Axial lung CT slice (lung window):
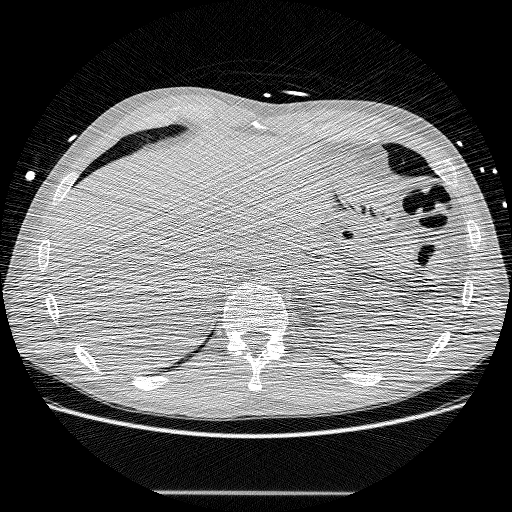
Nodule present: no